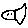
Label: fish